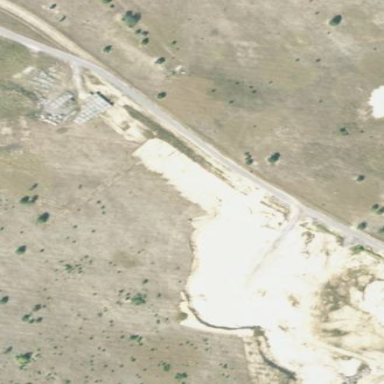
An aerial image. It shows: Brownfield site with resource of sand.